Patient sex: F
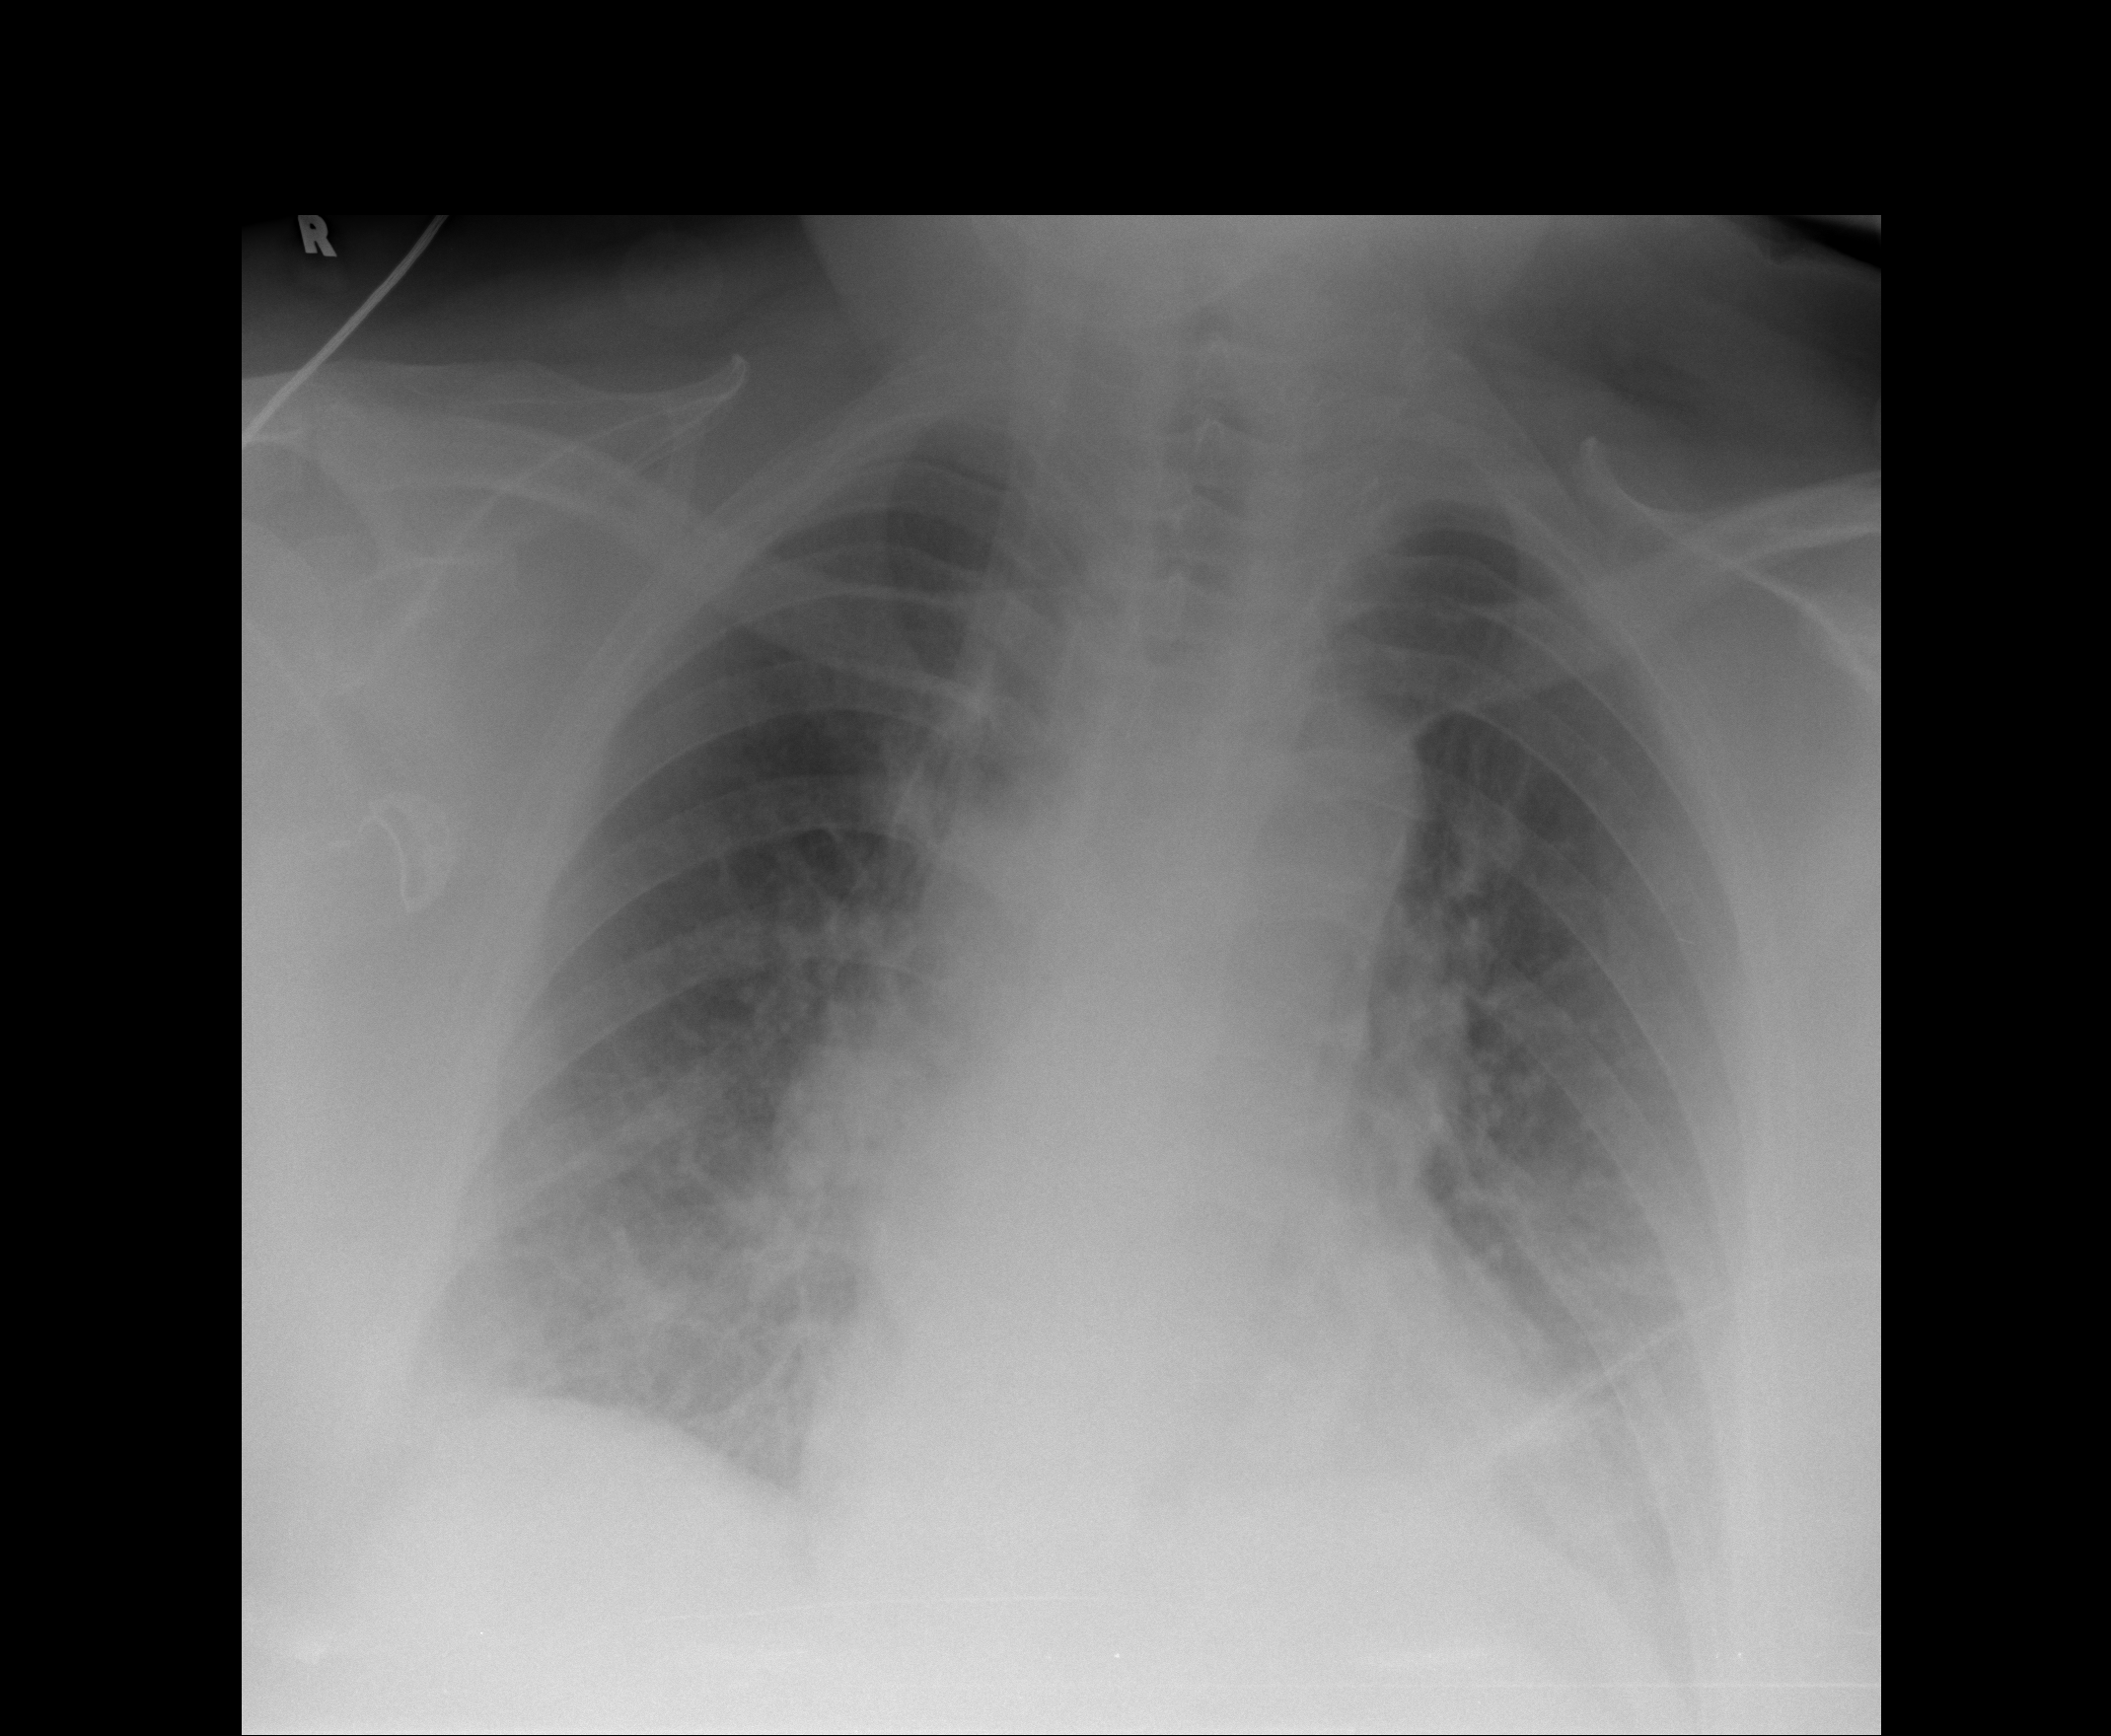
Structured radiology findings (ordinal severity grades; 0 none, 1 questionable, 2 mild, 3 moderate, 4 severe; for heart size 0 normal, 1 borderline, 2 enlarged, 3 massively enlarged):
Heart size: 1
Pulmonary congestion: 2
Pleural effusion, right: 2
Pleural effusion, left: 1
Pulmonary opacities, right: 1
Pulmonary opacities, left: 1
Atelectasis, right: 2
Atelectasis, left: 2